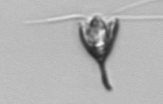
Label: Pyramimonas_longicauda